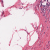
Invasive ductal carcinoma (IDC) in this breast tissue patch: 1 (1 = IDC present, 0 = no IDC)